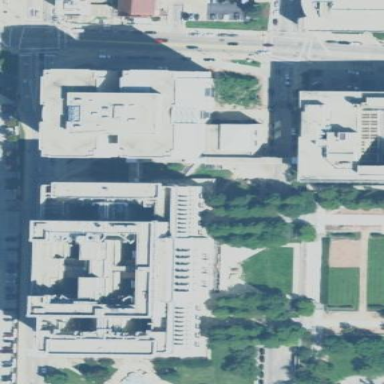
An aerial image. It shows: Historic civic building that serves as courthouse.